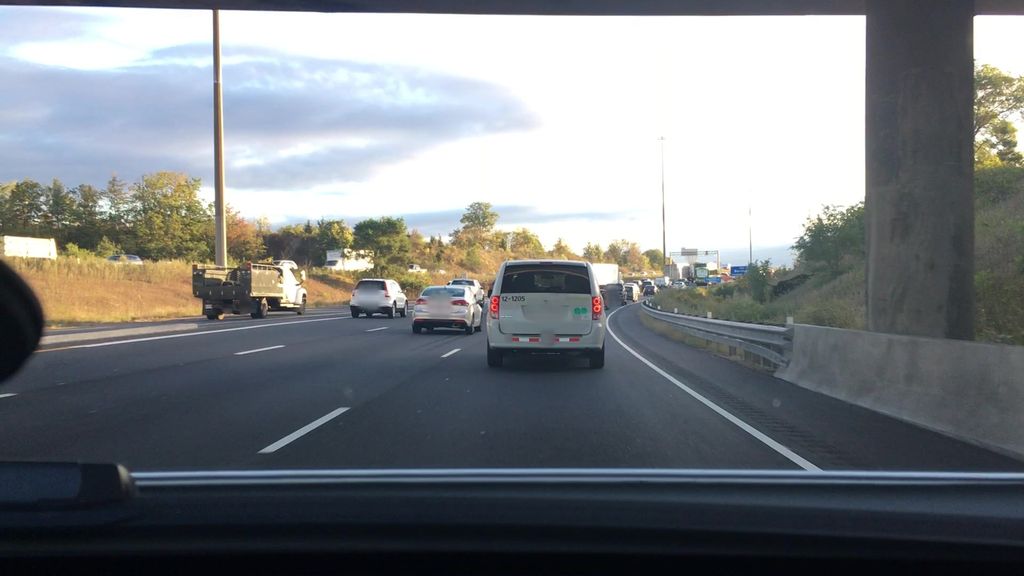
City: hamilton